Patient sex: F
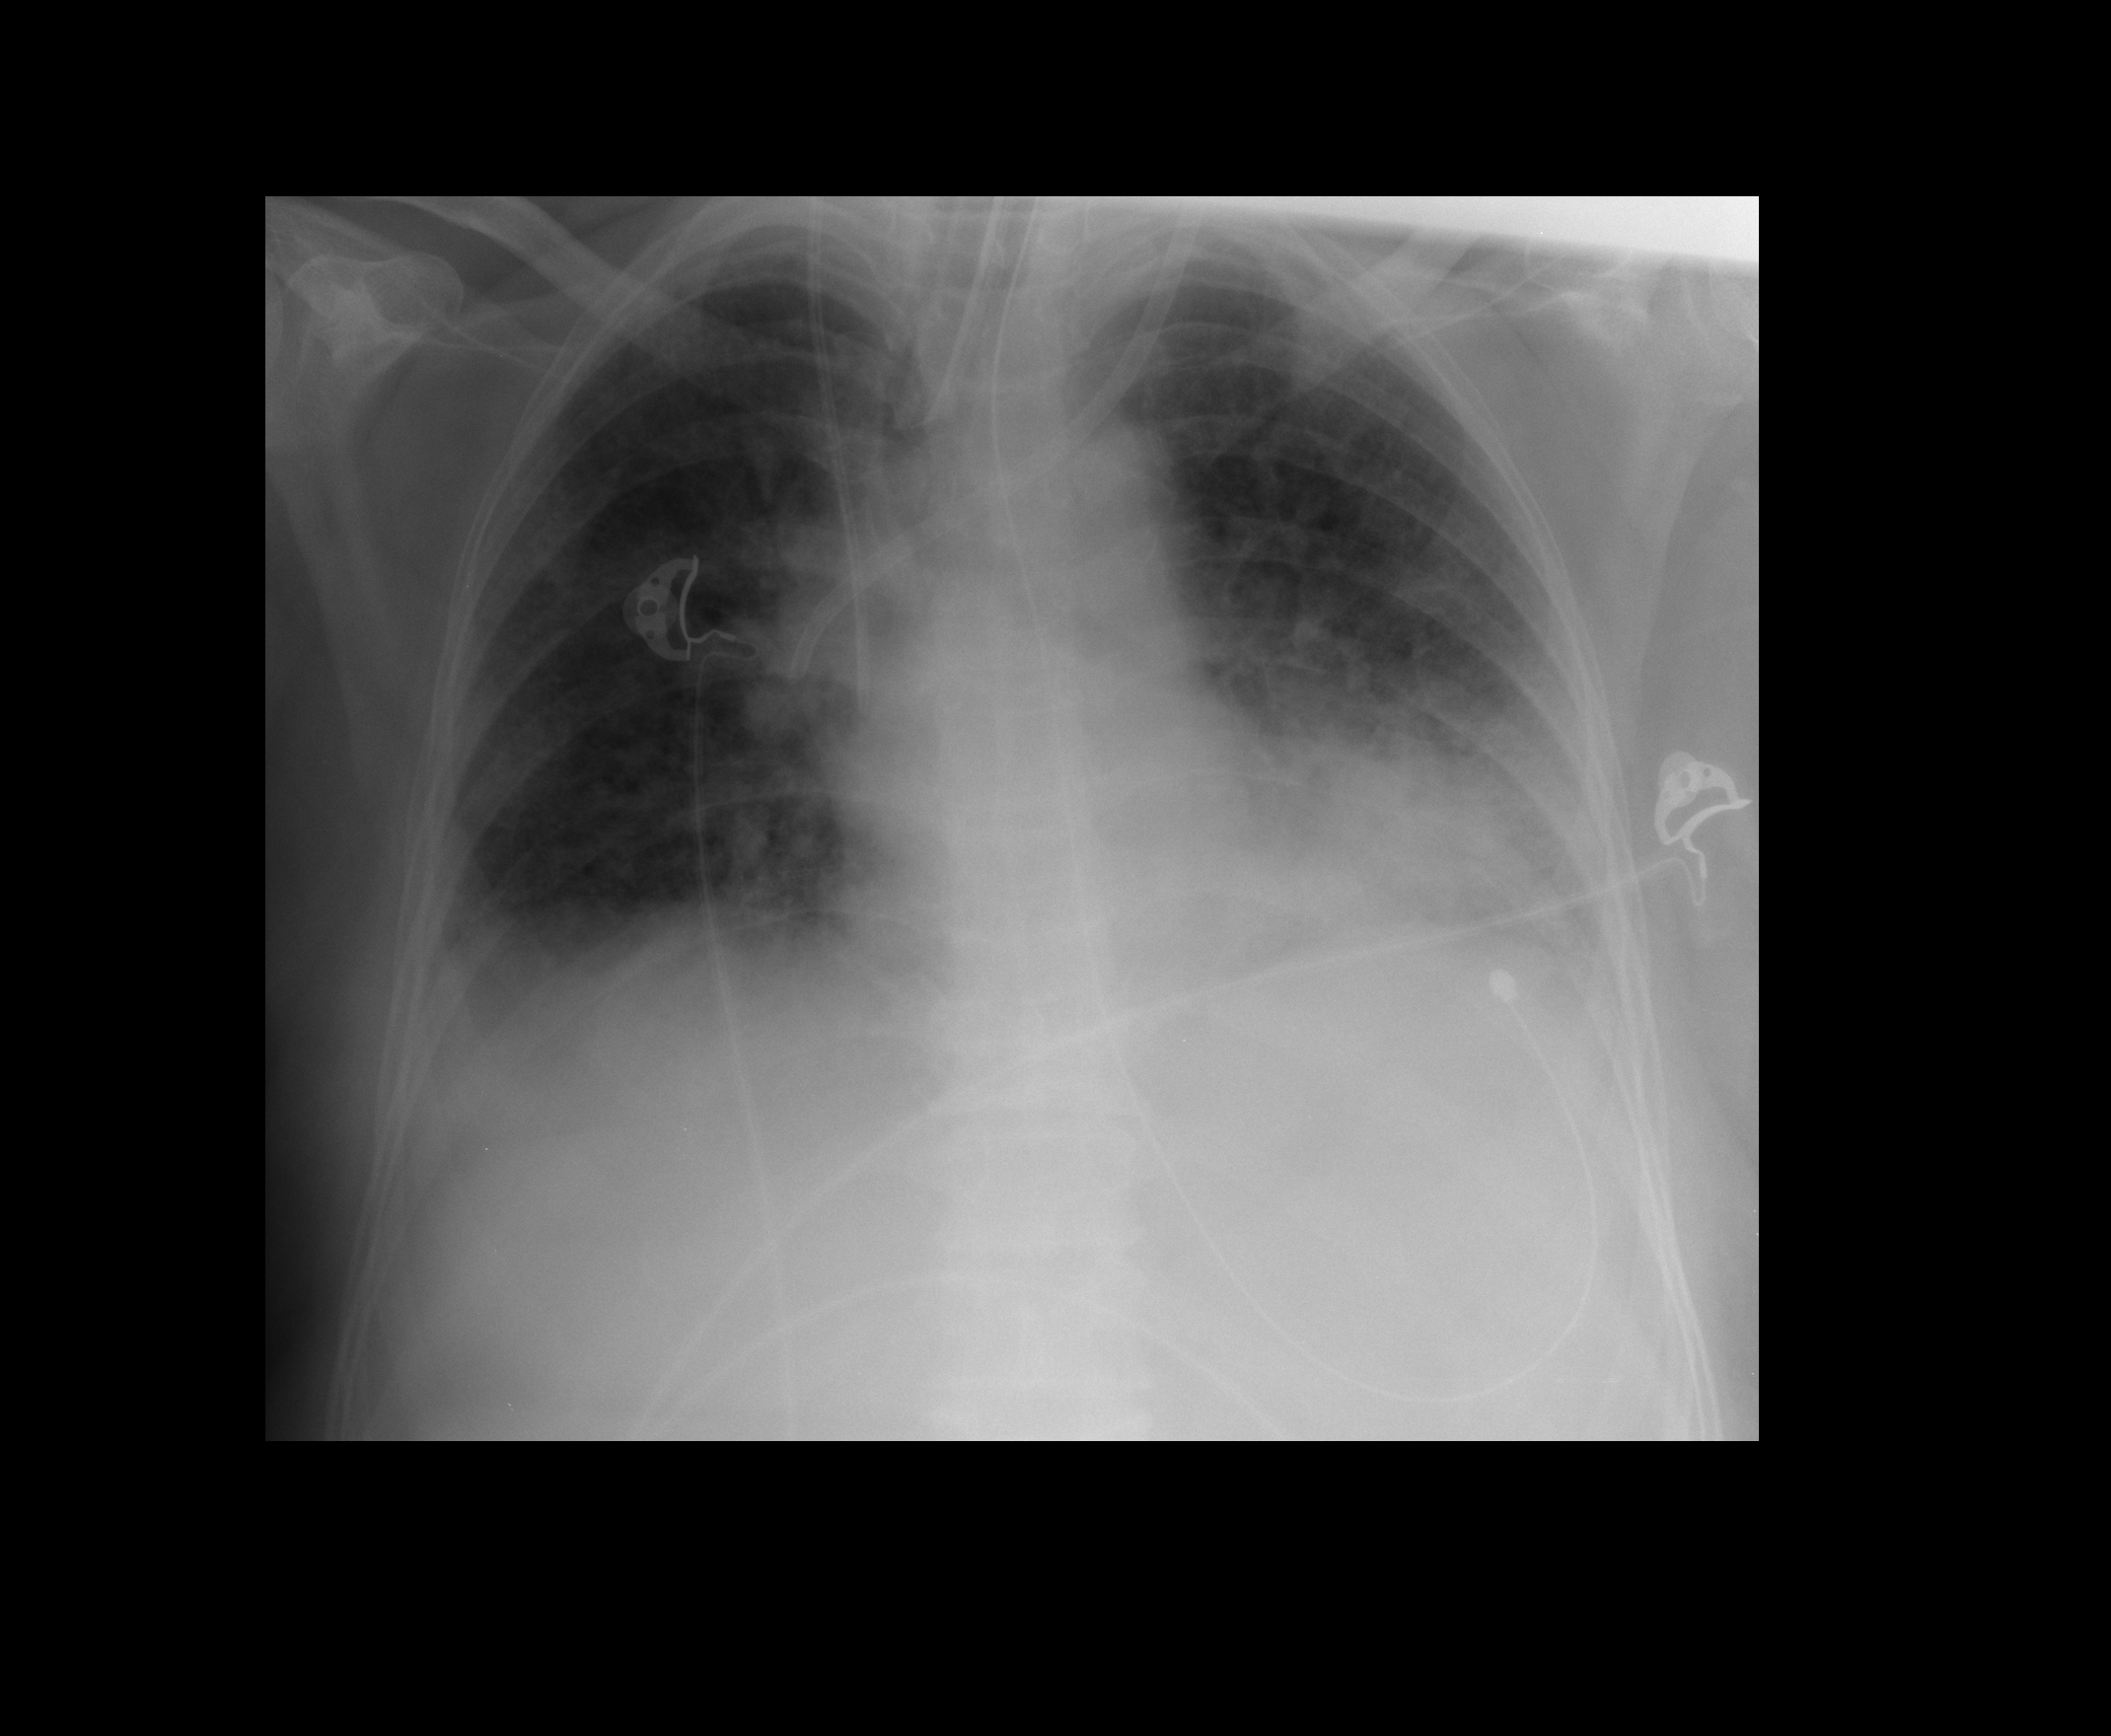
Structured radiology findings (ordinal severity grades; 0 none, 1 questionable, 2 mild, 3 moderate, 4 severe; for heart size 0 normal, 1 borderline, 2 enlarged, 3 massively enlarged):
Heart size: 2
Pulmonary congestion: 2
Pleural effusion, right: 1
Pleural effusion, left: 2
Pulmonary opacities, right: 2
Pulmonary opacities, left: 3
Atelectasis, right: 2
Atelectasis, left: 3